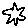
Label: star